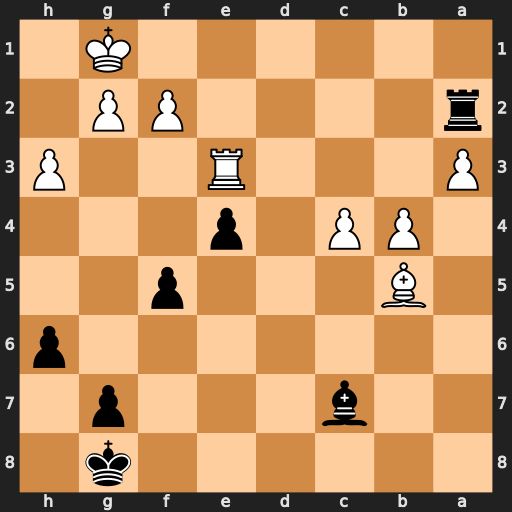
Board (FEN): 6k1/2b3p1/7p/1B3p2/1PP1p3/P3R2P/r4PP1/6K1
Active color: b
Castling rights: -
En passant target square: -
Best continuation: Ra1+ Re1 Rxe1#